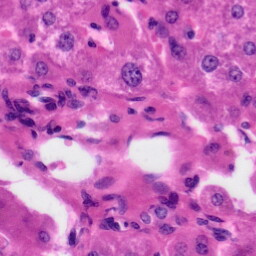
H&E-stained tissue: Liver